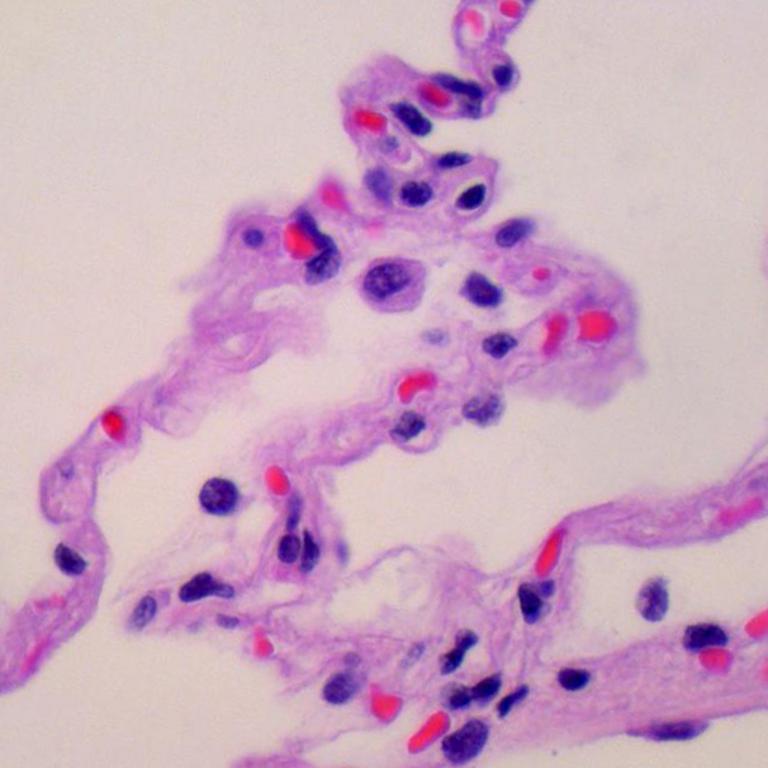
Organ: lung
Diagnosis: benign